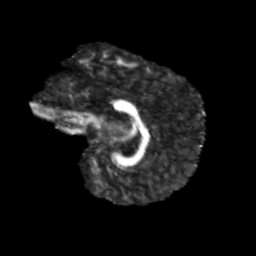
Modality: FA
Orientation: sagittal
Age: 12
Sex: male
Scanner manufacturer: siemens
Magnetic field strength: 3 T
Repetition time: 3.8 s
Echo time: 0.07 s